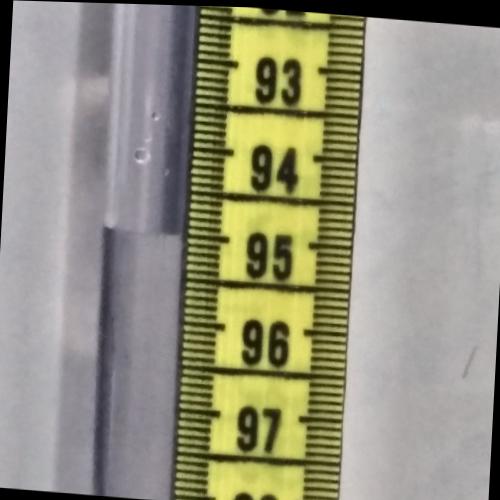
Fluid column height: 95.0 cm